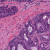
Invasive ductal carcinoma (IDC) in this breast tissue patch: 0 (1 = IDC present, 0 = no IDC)